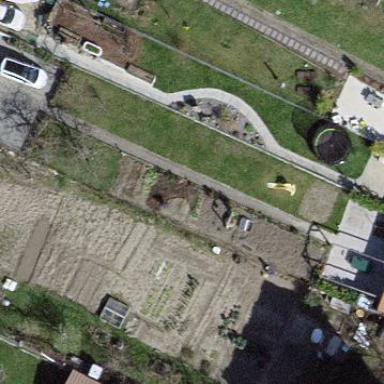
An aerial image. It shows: Vegetable garden in the leisure land.